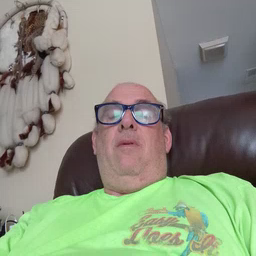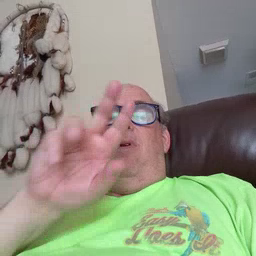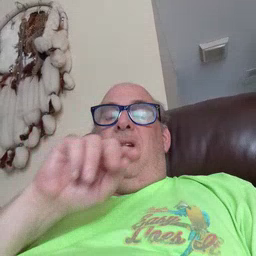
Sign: duck